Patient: sex M, age 81
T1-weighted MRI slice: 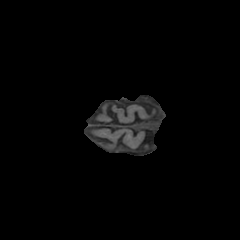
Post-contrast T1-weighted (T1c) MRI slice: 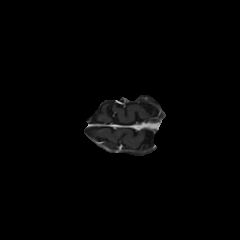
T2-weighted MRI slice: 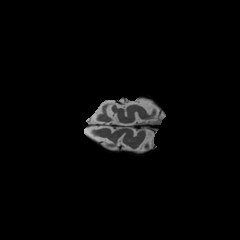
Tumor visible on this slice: no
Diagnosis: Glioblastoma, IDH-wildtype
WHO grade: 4